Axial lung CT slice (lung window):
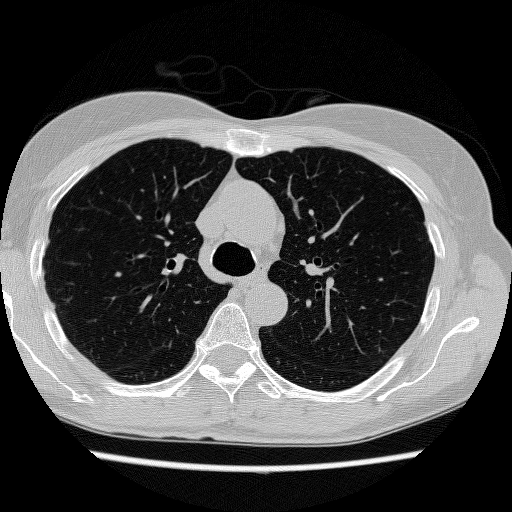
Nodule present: no